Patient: sex M, age 75
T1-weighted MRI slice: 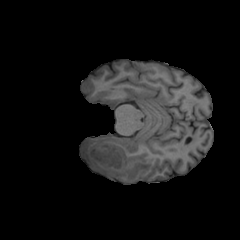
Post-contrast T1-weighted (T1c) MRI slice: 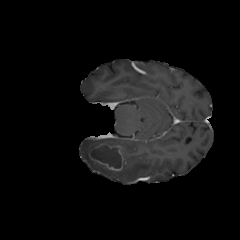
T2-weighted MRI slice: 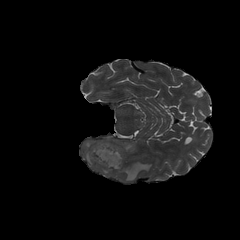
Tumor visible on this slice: yes
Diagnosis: Glioblastoma, IDH-wildtype
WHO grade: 4